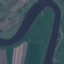
Land use / land cover class: River